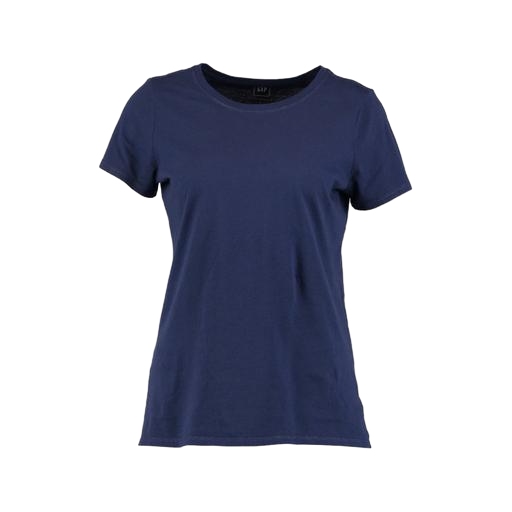
blue t-shirt only macy, blue nly t-shirt, blue only navy 100% tee, white background